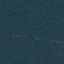
Land use / land cover: Forest